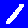
Digit: 1